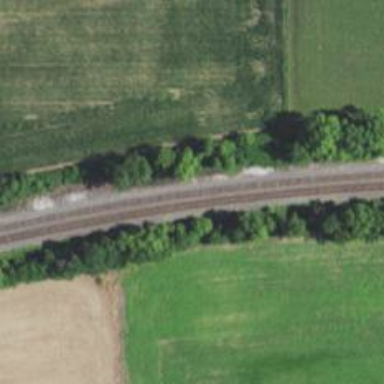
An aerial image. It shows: Railway track.